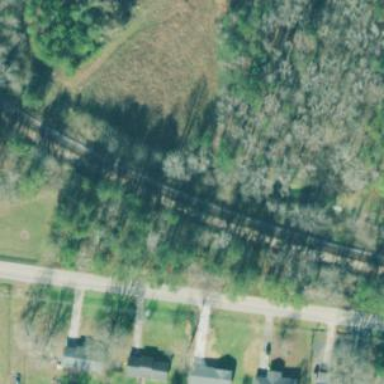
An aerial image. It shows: Railway track.